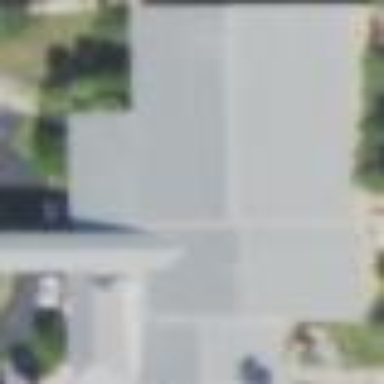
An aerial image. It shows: Building used as fitness center.